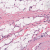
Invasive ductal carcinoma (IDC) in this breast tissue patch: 0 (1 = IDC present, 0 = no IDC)